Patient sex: F
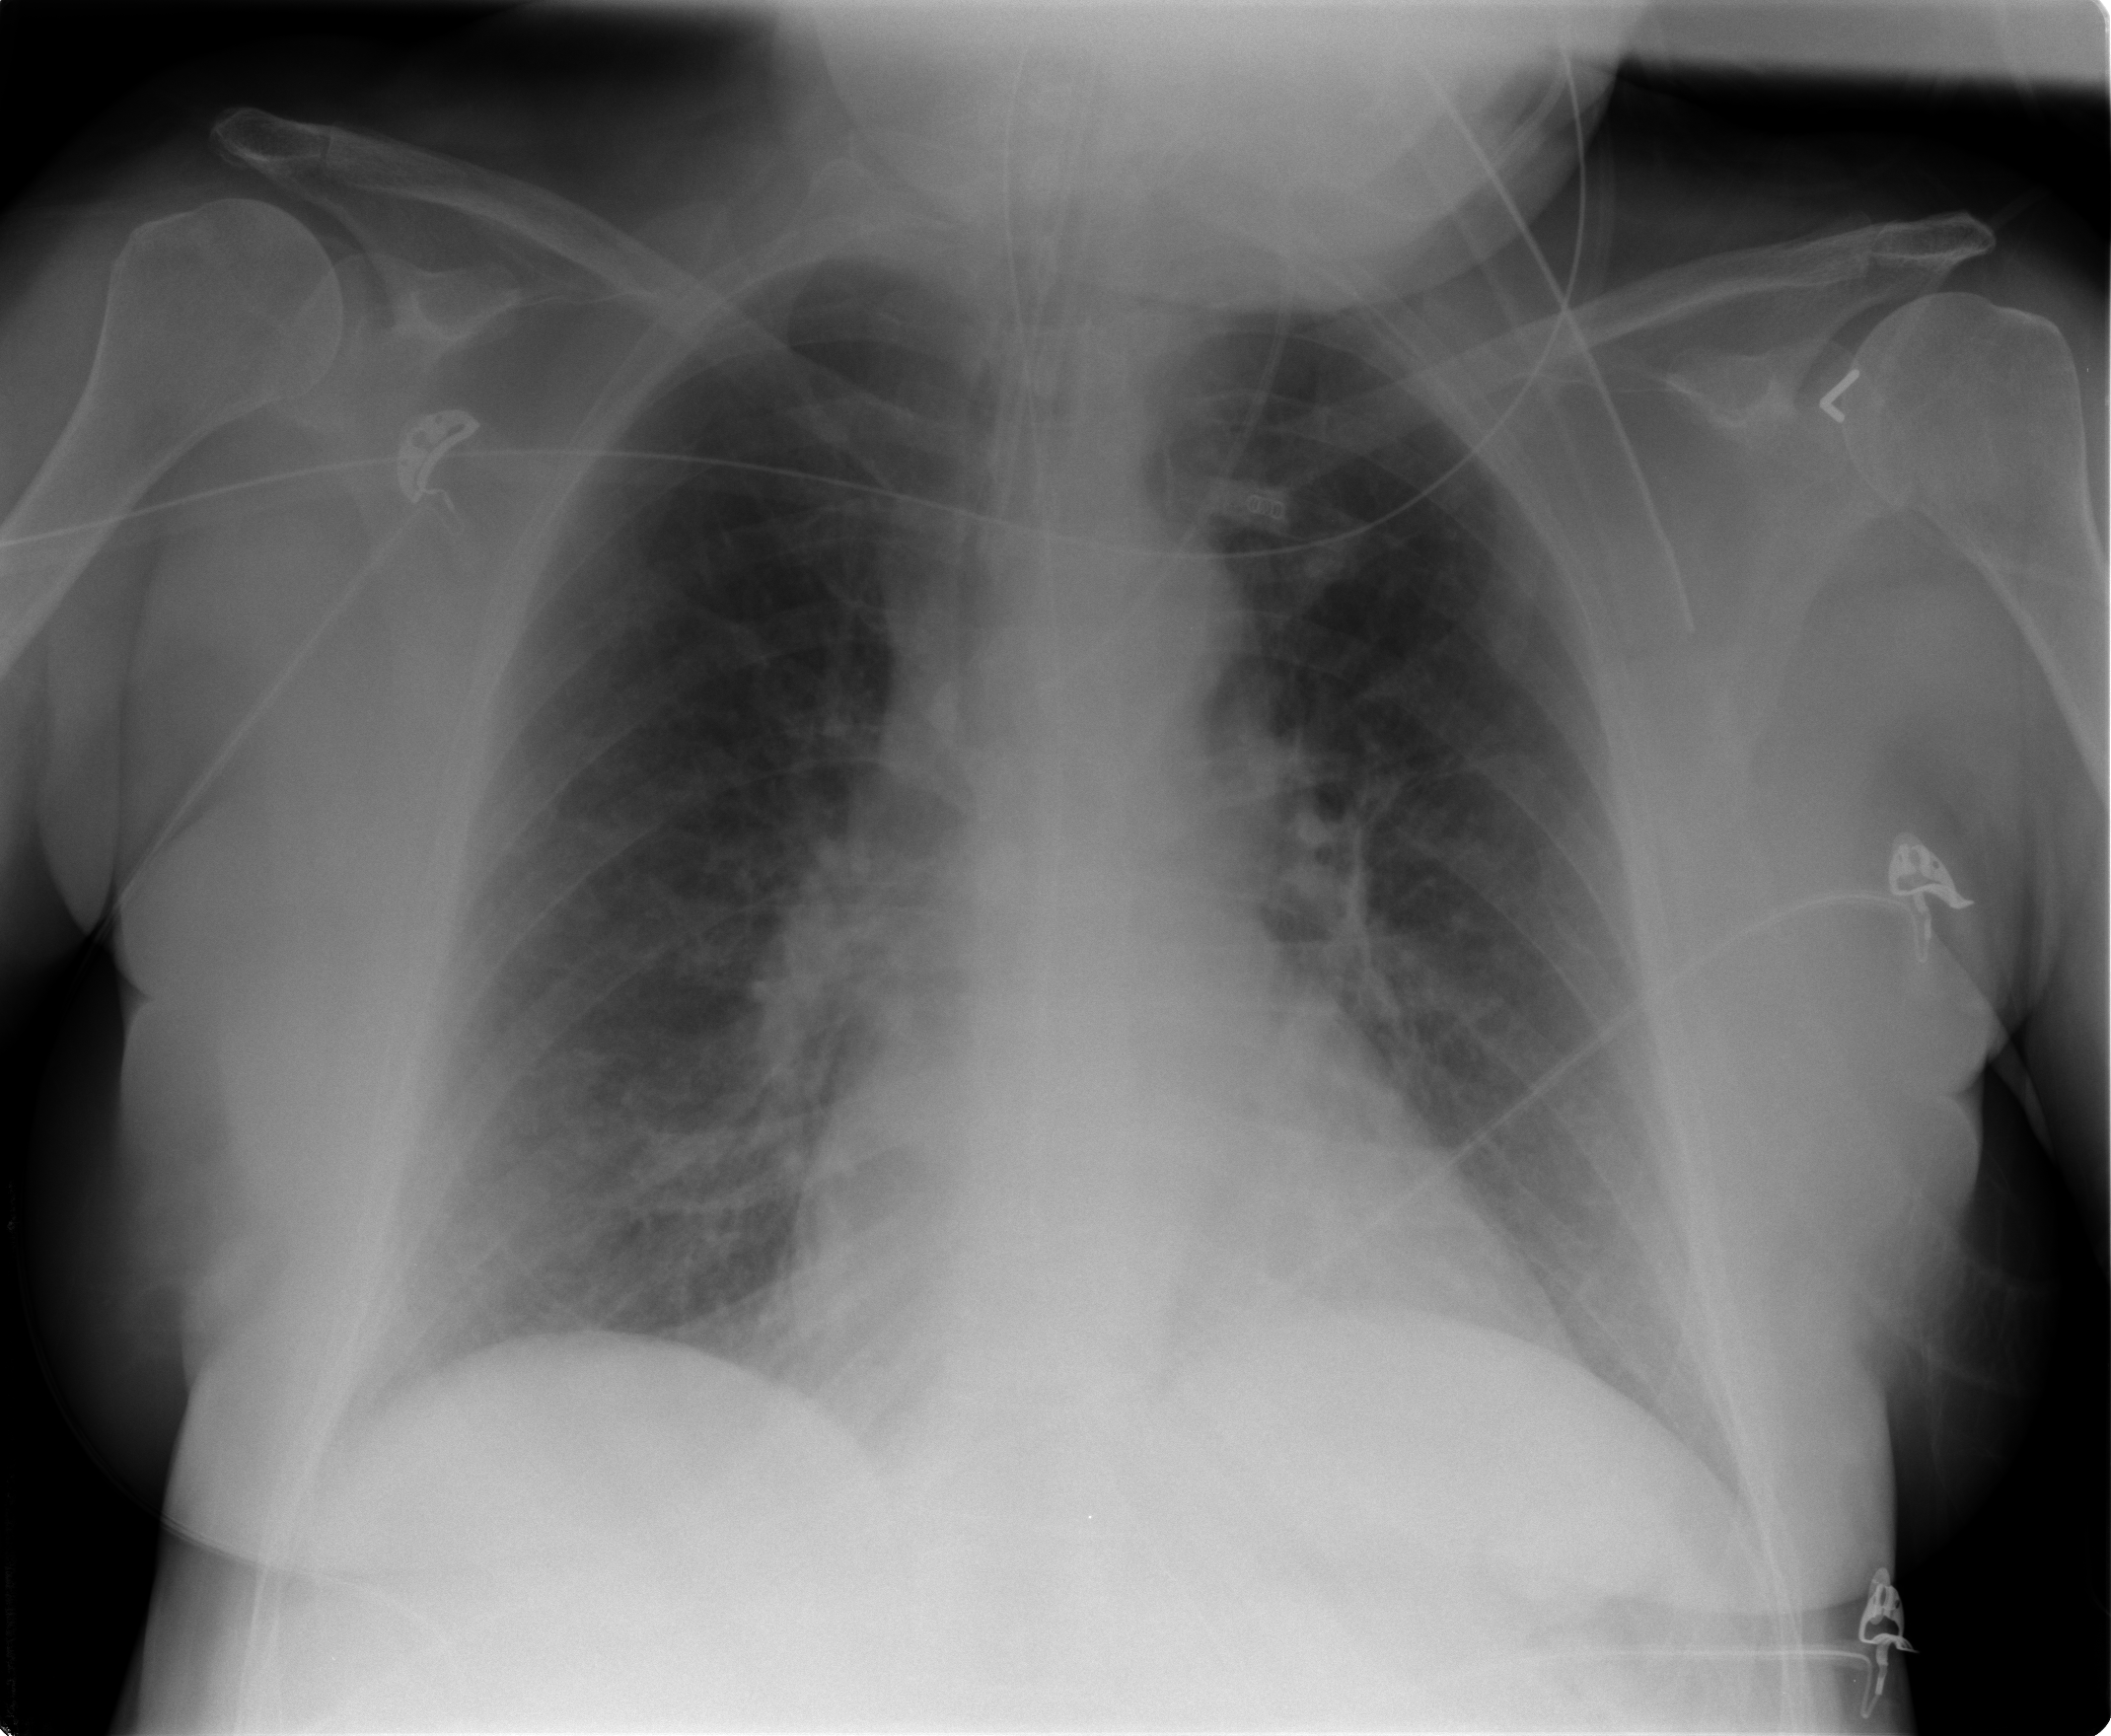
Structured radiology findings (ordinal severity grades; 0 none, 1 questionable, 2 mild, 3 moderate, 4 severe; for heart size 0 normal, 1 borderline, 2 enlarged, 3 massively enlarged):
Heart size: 2
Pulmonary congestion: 1
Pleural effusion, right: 0
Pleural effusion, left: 0
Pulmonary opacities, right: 0
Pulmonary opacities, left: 0
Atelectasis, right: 0
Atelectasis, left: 0